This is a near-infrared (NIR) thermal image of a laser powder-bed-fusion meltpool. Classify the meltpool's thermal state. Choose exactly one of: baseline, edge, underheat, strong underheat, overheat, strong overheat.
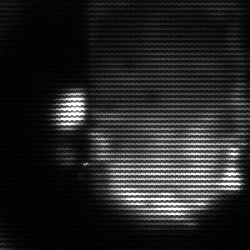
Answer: baseline